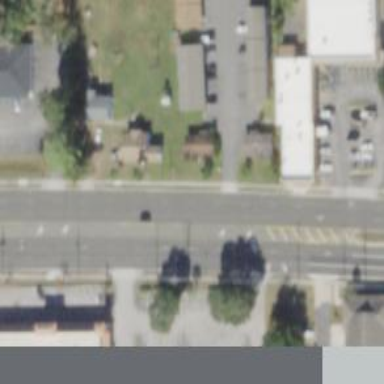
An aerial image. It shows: Unmarked road crossing.